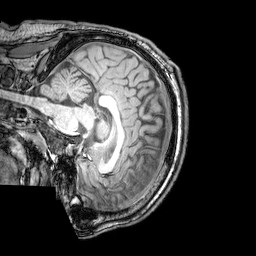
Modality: T1w
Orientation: sagittal
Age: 26
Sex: male
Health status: healthy
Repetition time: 0.081 s
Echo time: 0.037 s